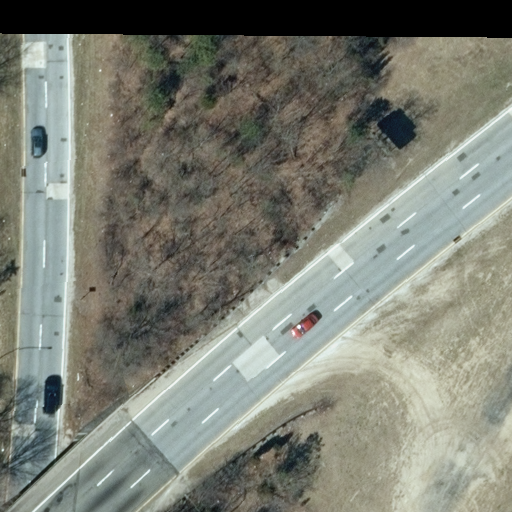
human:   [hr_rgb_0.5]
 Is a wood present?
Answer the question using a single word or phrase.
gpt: yes

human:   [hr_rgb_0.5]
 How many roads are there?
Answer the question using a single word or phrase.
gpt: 3

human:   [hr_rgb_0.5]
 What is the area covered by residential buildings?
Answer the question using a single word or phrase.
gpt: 0m2

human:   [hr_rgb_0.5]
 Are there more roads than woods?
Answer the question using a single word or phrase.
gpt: yes

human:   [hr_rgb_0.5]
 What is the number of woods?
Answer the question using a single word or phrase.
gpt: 1

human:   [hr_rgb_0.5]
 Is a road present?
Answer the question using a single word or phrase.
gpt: yes

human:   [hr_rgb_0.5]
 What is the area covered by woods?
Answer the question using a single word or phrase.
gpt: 6505m2

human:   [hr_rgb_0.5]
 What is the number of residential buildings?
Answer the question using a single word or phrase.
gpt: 0

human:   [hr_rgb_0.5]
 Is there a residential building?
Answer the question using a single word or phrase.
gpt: no

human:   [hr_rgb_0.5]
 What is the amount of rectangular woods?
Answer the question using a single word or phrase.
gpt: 1

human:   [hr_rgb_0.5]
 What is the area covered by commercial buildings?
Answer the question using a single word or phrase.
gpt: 0m2

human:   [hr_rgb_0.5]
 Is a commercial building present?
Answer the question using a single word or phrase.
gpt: no

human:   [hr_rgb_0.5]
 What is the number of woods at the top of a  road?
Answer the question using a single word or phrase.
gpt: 0

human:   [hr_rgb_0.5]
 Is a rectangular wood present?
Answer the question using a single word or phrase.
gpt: yes

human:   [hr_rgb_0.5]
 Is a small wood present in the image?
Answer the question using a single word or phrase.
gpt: no

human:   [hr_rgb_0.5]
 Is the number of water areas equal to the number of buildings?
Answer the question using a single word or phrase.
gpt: yes

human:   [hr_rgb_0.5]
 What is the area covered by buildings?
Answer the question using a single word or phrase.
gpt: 0m2

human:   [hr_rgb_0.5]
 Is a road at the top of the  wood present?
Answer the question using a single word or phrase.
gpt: yes

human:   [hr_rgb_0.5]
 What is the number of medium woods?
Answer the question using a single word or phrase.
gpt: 0

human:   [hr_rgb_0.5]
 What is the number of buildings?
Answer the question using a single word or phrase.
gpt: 0

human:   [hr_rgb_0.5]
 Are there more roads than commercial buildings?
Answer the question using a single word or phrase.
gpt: yes

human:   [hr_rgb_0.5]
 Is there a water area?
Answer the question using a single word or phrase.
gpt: no

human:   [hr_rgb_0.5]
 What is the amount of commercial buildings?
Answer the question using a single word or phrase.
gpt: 0

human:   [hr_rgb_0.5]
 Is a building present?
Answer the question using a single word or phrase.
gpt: no

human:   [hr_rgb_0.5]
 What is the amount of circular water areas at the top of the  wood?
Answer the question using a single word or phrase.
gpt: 0

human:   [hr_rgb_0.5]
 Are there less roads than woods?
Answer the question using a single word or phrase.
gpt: no

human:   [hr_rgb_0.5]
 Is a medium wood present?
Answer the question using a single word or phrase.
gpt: no

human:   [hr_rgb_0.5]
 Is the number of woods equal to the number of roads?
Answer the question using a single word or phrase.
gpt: no

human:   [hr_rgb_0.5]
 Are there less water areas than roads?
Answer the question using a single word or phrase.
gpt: yes

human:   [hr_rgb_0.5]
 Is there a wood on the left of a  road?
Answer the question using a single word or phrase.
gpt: no

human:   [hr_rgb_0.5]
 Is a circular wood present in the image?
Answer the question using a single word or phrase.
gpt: no

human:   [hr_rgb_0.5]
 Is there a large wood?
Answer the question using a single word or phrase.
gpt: yes

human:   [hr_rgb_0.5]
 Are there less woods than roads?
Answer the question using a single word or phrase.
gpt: yes

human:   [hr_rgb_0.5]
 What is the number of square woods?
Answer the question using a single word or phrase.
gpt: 0

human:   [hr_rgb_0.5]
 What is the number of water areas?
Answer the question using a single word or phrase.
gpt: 0

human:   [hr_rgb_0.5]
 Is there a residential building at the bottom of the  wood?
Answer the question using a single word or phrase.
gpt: no

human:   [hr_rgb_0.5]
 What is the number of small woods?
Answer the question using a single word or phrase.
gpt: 0

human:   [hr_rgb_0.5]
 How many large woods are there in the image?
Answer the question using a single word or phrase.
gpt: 1

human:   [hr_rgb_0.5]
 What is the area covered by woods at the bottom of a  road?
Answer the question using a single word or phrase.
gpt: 6505m2

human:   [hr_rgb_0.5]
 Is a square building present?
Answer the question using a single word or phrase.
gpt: no

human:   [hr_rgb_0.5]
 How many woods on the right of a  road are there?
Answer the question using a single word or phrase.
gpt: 1

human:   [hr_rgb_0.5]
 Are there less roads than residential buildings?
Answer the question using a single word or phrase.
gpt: no

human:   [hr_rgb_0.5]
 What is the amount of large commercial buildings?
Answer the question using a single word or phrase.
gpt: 0

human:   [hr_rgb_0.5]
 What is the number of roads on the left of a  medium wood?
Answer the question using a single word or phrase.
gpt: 0

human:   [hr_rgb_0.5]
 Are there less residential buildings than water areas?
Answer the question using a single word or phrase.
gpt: no

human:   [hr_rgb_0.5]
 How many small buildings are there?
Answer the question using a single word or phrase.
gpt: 0

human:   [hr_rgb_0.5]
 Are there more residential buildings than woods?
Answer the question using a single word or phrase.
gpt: no

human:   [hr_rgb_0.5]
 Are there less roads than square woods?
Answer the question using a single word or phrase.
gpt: no

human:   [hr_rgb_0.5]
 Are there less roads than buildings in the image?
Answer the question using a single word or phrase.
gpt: no

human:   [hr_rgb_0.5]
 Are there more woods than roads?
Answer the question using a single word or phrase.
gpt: no

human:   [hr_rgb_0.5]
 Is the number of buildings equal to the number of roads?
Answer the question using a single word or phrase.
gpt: no

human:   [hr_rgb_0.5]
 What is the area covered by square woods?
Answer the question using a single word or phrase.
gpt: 0m2

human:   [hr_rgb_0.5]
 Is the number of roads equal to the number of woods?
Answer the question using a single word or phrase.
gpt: no

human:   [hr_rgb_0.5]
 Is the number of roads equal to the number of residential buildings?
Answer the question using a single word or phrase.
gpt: no

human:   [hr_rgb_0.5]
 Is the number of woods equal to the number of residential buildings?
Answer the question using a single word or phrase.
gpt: no

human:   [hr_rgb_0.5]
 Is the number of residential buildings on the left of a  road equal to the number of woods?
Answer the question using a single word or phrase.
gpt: no

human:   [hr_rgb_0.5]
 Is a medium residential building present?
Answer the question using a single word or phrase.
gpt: no

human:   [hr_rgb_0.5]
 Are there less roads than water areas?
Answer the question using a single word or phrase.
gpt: no

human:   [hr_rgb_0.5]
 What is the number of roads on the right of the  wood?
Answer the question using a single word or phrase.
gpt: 0

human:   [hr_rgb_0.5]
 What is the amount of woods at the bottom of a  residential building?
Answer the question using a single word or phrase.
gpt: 0

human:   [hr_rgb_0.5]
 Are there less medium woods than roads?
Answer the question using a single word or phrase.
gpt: yes

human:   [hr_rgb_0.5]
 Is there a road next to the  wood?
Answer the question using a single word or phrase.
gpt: yes

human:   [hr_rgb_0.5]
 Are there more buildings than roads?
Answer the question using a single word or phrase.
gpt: no

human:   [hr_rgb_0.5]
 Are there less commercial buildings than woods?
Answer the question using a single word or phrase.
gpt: yes